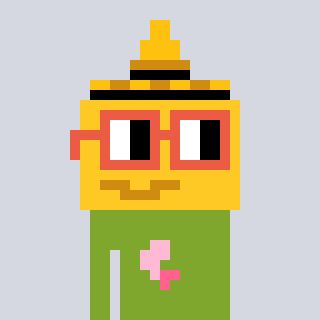
a pixel art character with square orange glasses, a mustard-shaped head and a slimegreen-colored body on a cool background